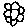
Label: flower